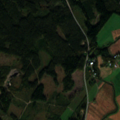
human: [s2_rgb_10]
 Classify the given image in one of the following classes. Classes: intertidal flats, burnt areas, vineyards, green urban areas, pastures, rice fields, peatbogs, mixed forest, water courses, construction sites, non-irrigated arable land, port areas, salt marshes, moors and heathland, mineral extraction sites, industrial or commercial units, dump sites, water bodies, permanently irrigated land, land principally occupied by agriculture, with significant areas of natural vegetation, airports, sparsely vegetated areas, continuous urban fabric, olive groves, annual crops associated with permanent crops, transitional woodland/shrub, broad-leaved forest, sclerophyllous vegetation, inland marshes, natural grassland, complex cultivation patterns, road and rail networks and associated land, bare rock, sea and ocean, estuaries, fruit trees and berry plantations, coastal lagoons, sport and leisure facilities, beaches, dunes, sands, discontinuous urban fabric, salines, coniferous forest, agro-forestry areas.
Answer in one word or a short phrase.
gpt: non-irrigated arable land, land principally occupied by agriculture, with significant areas of natural vegetation, coniferous forest, transitional woodland/shrub